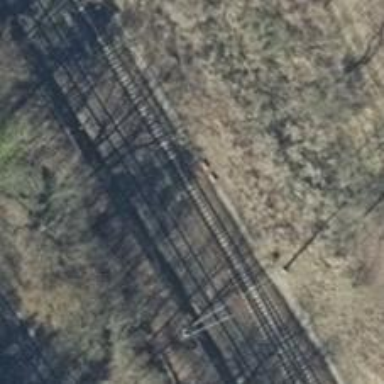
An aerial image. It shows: Railway switch.